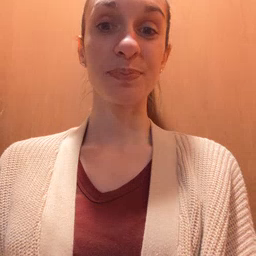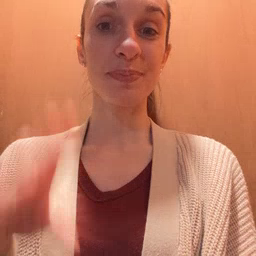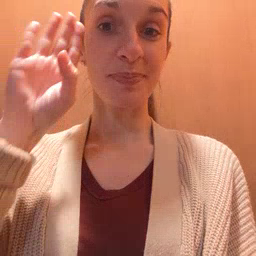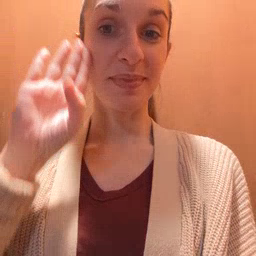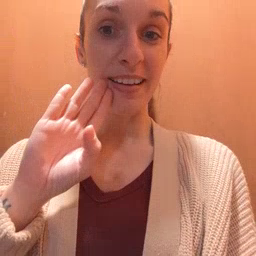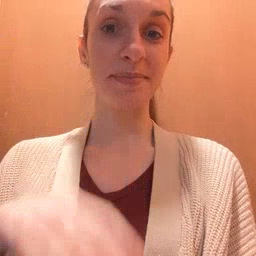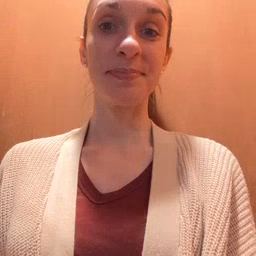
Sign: brown